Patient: sex M, age 79
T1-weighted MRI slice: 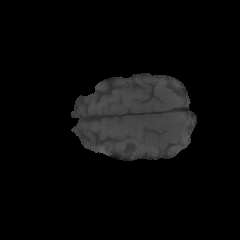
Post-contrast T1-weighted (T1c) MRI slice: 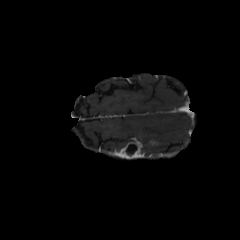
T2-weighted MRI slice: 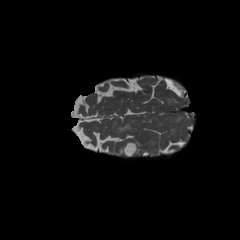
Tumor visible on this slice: yes
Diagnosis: Glioblastoma, IDH-wildtype
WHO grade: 4